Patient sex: M
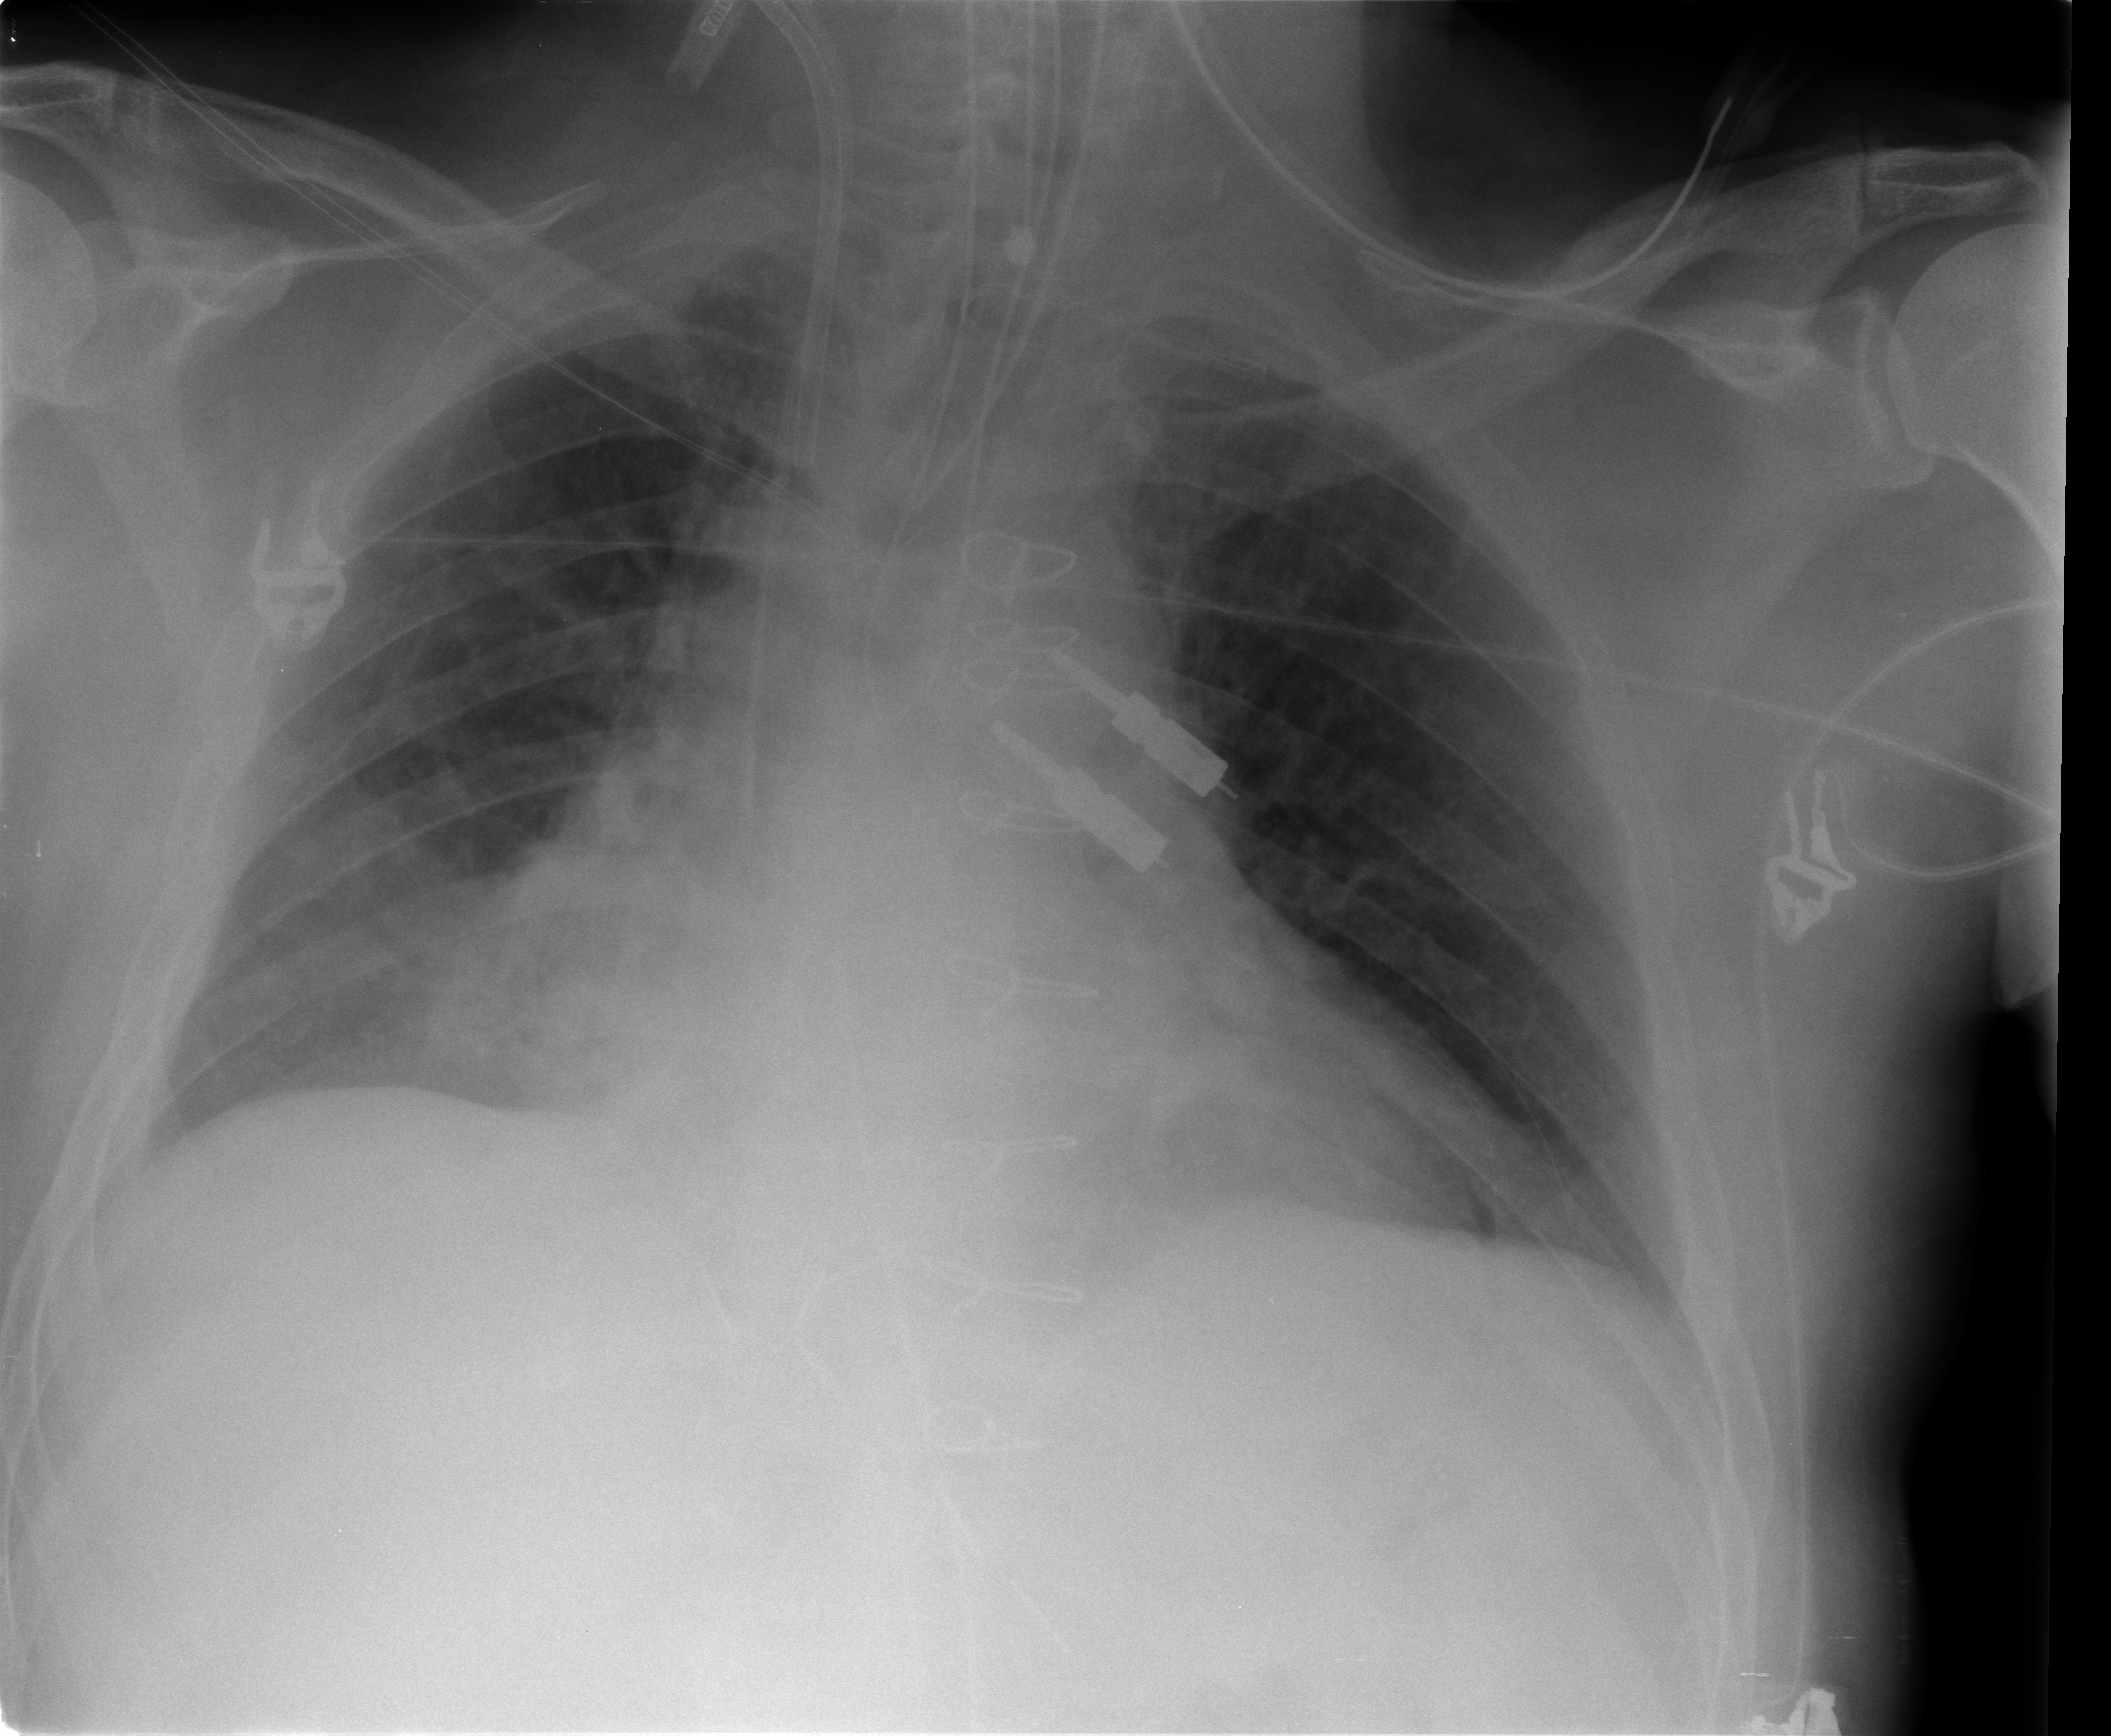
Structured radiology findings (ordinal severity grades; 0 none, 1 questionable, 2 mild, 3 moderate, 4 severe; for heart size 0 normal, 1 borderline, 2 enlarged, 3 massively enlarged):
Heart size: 1
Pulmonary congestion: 0
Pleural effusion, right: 2
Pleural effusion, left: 0
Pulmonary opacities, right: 0
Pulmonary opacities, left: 0
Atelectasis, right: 2
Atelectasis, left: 0